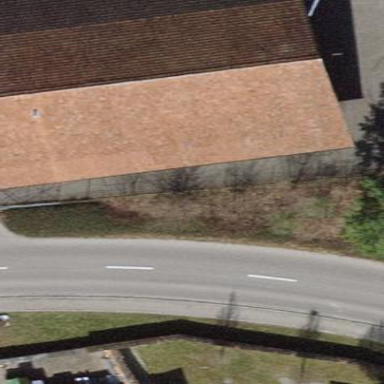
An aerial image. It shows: Industrial building with gabled roof.